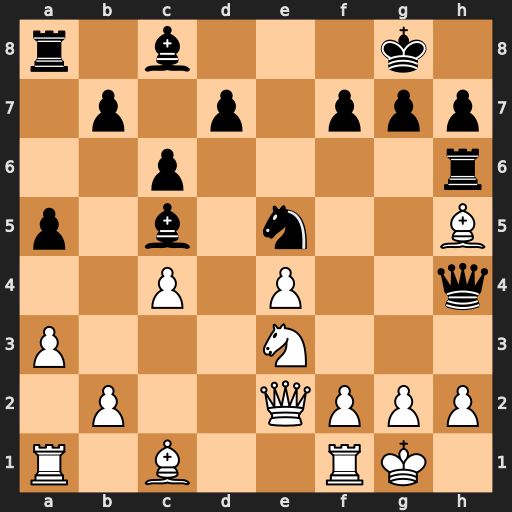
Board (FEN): r1b3k1/1p1p1ppp/2p4r/p1b1n2B/2P1P2q/P3N3/1P2QPPP/R1B2RK1
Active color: w
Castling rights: -
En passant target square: -
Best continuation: Nf5 Rxh5 Nxh4